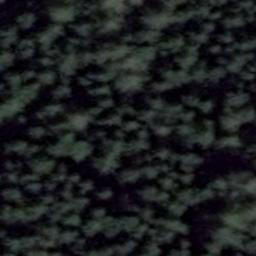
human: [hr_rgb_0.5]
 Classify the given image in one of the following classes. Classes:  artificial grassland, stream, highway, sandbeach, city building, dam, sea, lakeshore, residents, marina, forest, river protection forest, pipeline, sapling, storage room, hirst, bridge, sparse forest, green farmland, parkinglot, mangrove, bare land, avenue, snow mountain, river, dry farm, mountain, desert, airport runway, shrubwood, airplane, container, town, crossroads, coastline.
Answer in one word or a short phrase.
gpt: forest